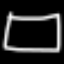
Label: square